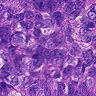
Metastatic tissue present: yes